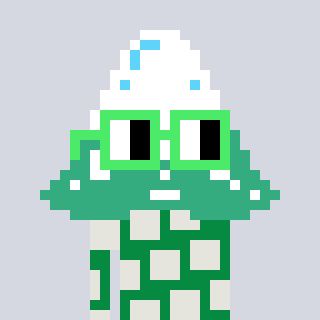
a pixel art character with square light green glasses, a snowy mountain-shaped head and a green-colored body on a cool background